Question: I'm using Zbar qr and bar code recongnition tool in my app.
I've recompiled the framework to support iPad screen size as well, but now I get is the redish and bluish rectangle around camera view.
Any ideas how get reed of it ?

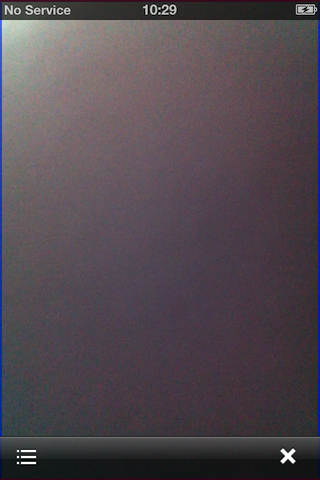
Answer: Actually I've fixed this in the sources of Zbar, recompiled and used my own build of library...